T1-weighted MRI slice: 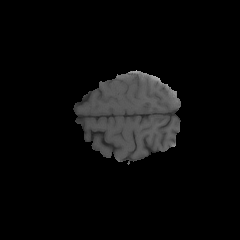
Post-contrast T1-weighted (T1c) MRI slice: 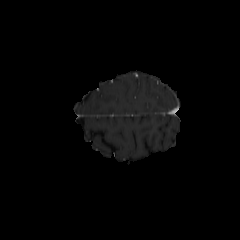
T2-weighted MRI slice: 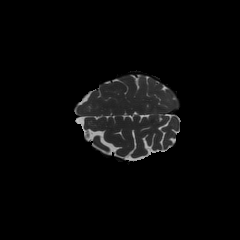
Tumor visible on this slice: no